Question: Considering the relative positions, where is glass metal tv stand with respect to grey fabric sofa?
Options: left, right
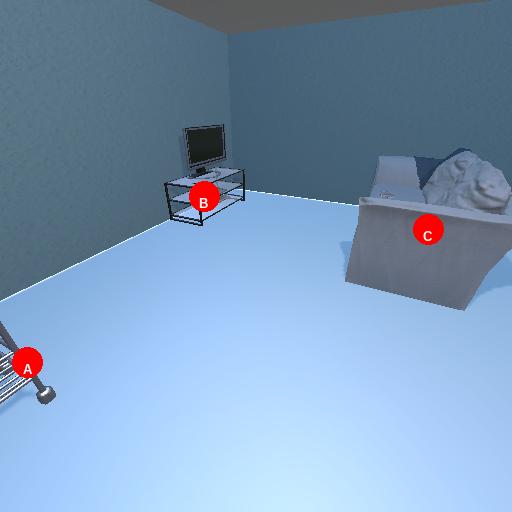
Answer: left